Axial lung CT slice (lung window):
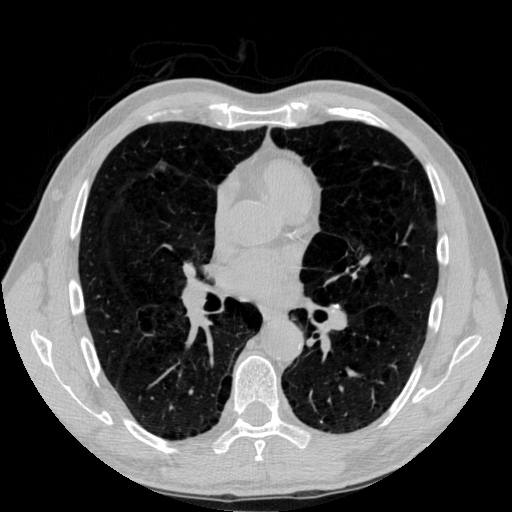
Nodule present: no